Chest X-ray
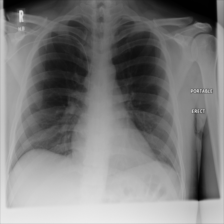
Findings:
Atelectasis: negative
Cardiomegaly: negative
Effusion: negative
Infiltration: negative
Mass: negative
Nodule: negative
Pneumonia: negative
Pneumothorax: negative
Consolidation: negative
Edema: negative
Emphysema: negative
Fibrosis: negative
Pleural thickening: negative
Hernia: negative